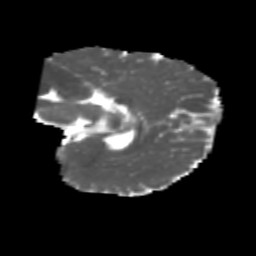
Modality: MD
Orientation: sagittal
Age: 6
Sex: male
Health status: healthy